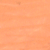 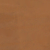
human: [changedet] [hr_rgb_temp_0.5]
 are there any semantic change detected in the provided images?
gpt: There is no change to mention.